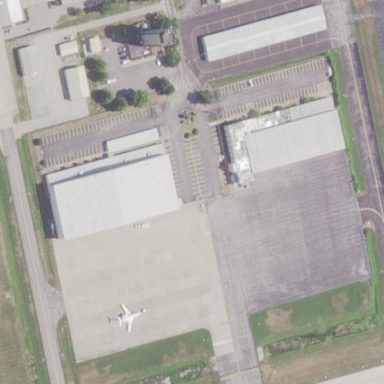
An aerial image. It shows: Apron at the airport.